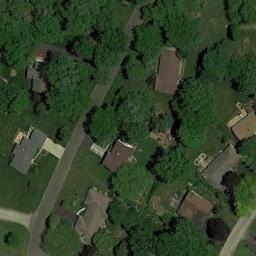
Label: residential